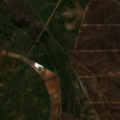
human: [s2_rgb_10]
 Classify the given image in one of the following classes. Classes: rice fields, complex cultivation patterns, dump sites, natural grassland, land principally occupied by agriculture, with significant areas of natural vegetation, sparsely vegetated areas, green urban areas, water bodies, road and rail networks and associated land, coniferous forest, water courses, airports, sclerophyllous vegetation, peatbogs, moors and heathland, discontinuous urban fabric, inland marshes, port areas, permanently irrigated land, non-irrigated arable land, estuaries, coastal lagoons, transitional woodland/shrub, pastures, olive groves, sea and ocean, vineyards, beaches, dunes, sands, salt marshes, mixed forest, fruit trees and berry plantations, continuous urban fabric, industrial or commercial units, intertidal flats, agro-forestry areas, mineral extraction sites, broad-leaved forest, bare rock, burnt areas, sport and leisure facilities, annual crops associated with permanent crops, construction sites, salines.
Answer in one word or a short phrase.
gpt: non-irrigated arable land, permanently irrigated land, olive groves, agro-forestry areas, water bodies